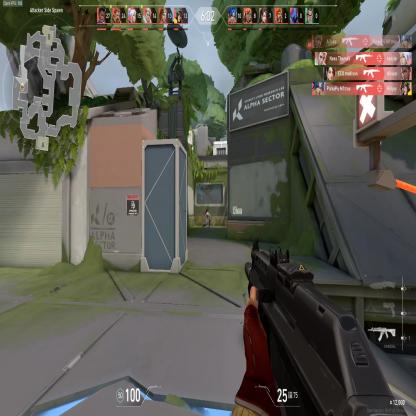
Label: enemy